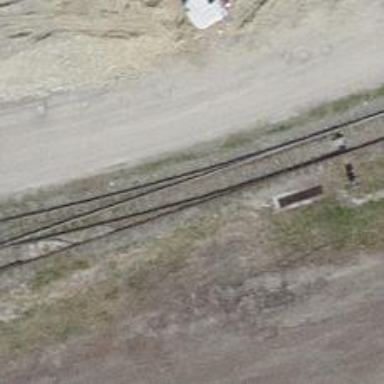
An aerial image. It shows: Railway switch.